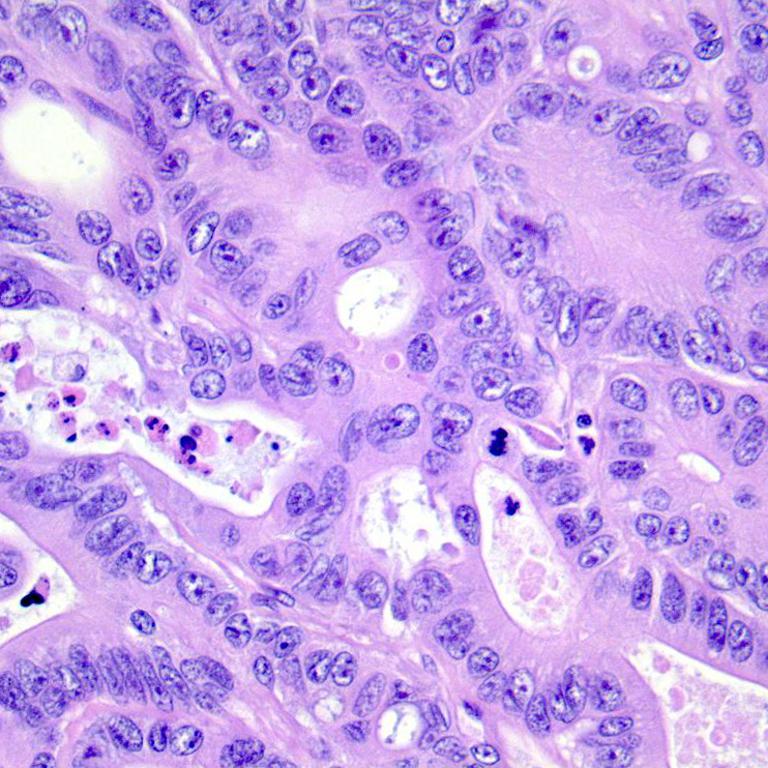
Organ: colon
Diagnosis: adenocarcinomas